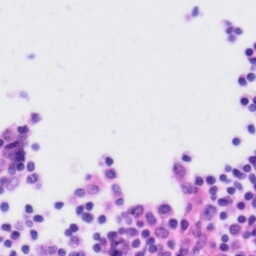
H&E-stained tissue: Tonsil